Question: I accidentally deleted my ic_laucher vector file, due to which it is showing an error. Can anyone tell me how to recreate it?
I'm using android studio IDE.

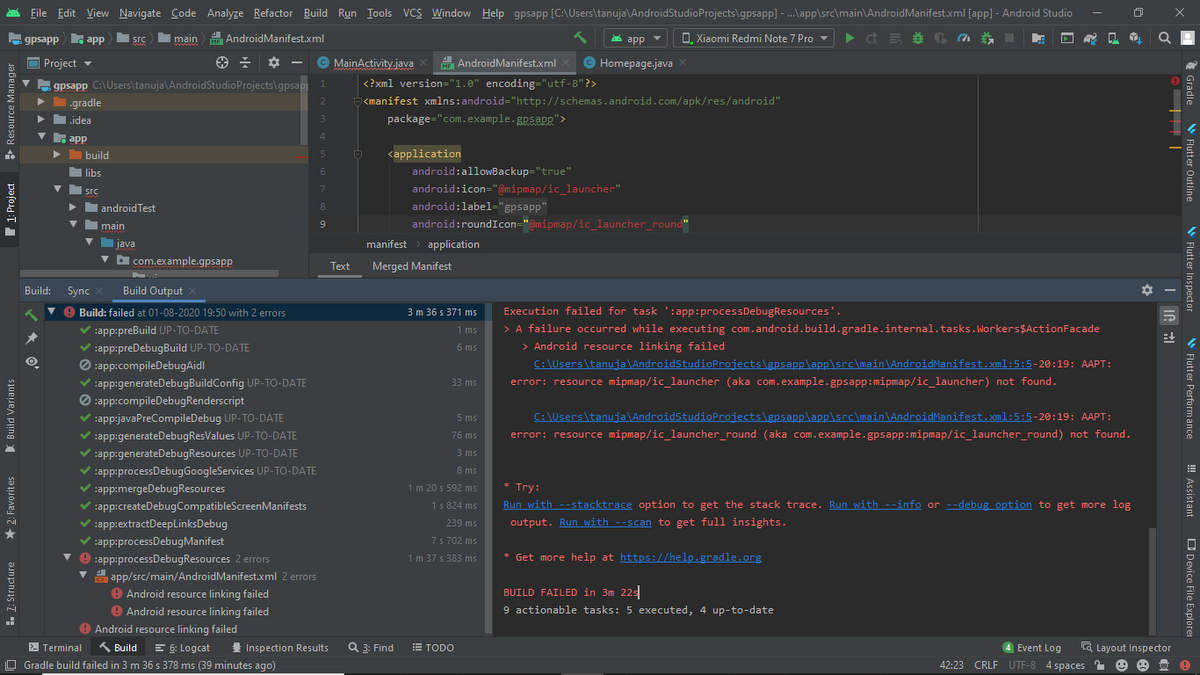
Answer: Right click on the 'res' folder in your project:
<URL>
This will open a dialog like this, with which you can create a new one:
<URL>